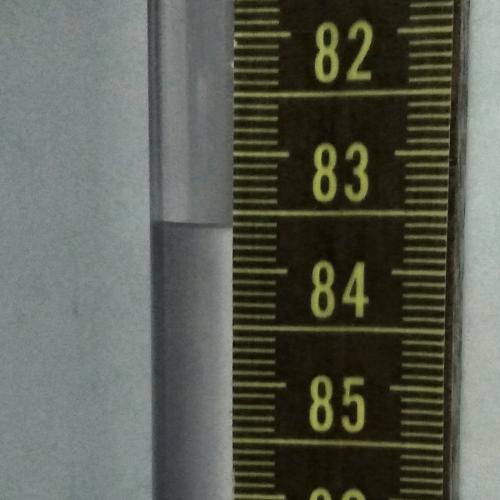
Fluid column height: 83.6 cm